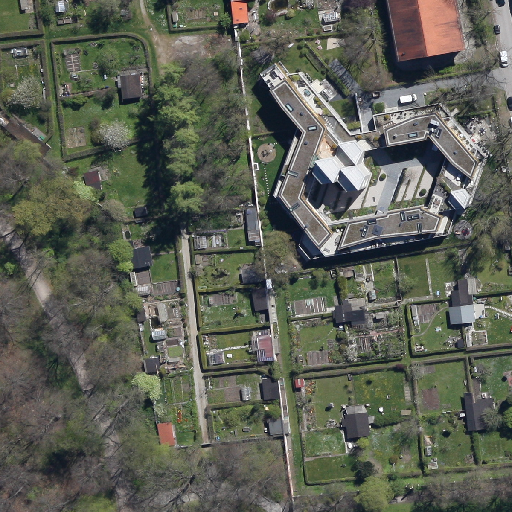
Referring expression: paved road